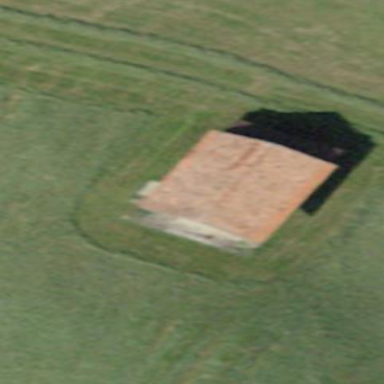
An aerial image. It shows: Barn.